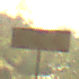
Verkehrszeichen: RichtungstafelnInKurvenGrossRechts
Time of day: SunriseSunset
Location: Outdoor (Nature)
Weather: PartlyCloudy
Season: NotSpecified
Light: Natural